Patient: sex F, age 74
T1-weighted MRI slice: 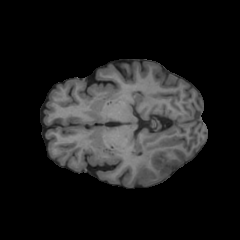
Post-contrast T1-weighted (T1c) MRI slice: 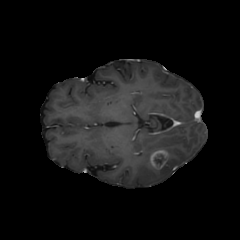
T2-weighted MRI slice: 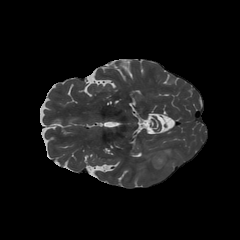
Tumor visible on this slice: yes
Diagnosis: Glioblastoma, IDH-wildtype
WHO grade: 4